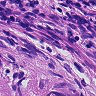
Metastatic tissue present: yes